Question: After deleting one language of the project, other existing localizable files in project are not correctly loaded. Files are included in the bundle resources, but they are not load correctly, the load method doesn't return any value ok the string keys included in the localizable.strings file.

Here is the load method:
'''
-(NSString*) languageSelectedStringForKey:(NSString*) key
{
NSString *path;
NSUserDefaults *currentDefaults = [NSUserDefaults standardUserDefaults];
NSArray *languages = [currentDefaults objectForKey:@"AppleLanguages"];
NSString *selectedLanguage = [languages objectAtIndex:0];
if([selectedLanguage isEqualToString:@"es"])
path = [[NSBundle mainBundle] pathForResource:@"es" ofType:@"lproj"];
else if([selectedLanguage isEqualToString:@"en"])
path = [[NSBundle mainBundle] pathForResource:@"en" ofType:@"lproj"];
NSBundle* languageBundle = [NSBundle bundleWithPath:path];
NSString* str=[languageBundle localizedStringForKey:key value:@"" table:nil];
path=nil;
languages=nil;
selectedLanguage=nil;
languages=nil;
languageBundle=nil;
return str;
}
'''
Many thanks for your help.
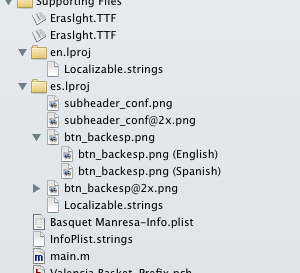
Answer: In most cases, you can just use <URL> to look up the translation of a string. For example:
'''
myLabel.text = NSLocalizedString(@"The String Key", @"Comment for translators");
'''
To explore problems looking up these strings, I have two suggestions:
- - Run your app in the simulator, and log the following path:'NSLog(@"Bundle path is: %@", [[NSBundle mainBundle] bundlePath]);'
From there you can explore the file tree that your app is using to do language-specific lookups (use Finder or Terminal to check which files are in that directory). You should see directories that are directly in the above-logged path that look like {ios-language-code}.lproj and there should be a file called Localizable.strings in each of those directories (assuming you're using the default translation setup). For example, 'en.lproj' for English and 'fr.lproj' for French.
From there, I suggest verifying that these files are in the correct format, which is described <URL>.
In case the file structure is not what you expect, one possibility is to check the Build Phases for your target in Xcode, and verify that 'Localization.strings' is listed under the "Copy Bundle Resources" section.
I'm pretty sure that if you have the correct .lproj directories in your bundle, and if the correct '.strings' files are in those directories, then 'NSLocalizedString' should work as expected -- so even if the above suggestions don't completely solve your problem, you can reduce the problem to getting your main bundle file structure fixed.